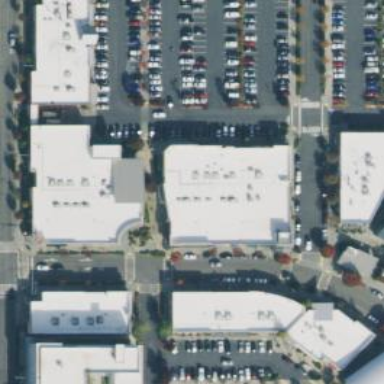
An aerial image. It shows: Retail building.